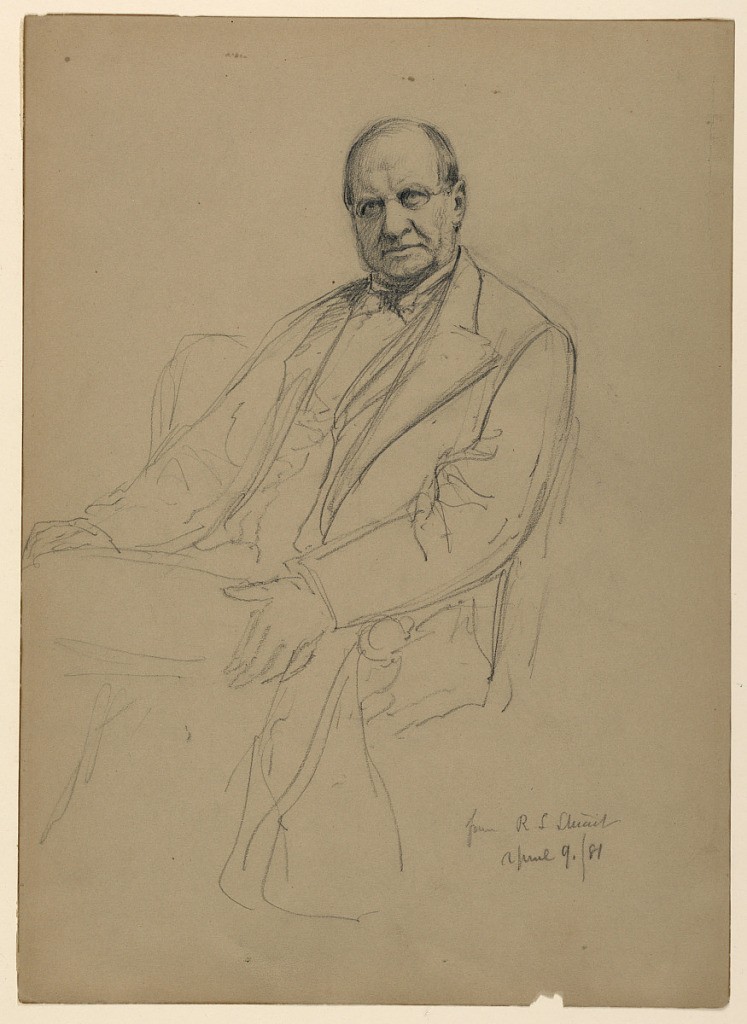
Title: Robert L. Stuart Seated
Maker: Daniel Huntington, American, 1816–1906
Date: April 9, 1881
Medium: Graphite on brown wove paper
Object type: Drawing
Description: Three-quarter length seated male figure turned toward left, facing frontally, wearing glasses. More shading on face, with body outlined.